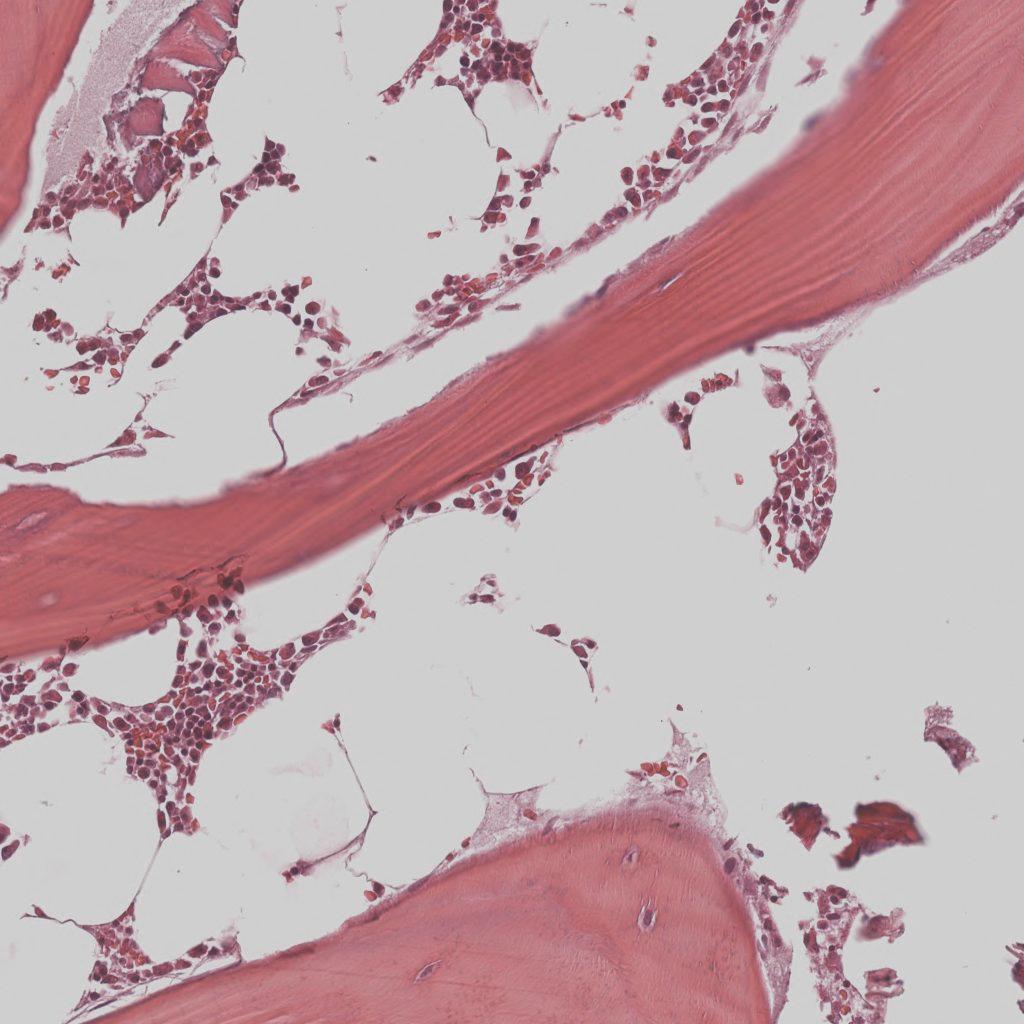
Label: Non-Tumor